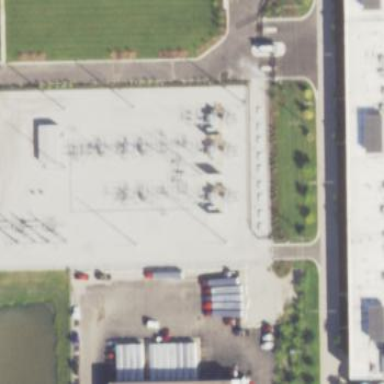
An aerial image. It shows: Industrial substation with power supply facilities.